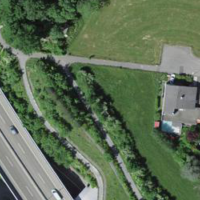
EUNIS habitat code: 57
Species observed at this site:
Prunus spinosa
Geranium sanguineum
Euphorbia cyparissias
Zoropsis spinimana